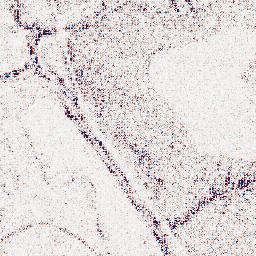
Category: wavelet
Decomposition family: wavelet_biorthogonal
Decomposition parameters: wavelet: bior4.4
level: 1
Upsampling method: quartic
Upsampling parameters: scale: 2
Upsampling scale: 2